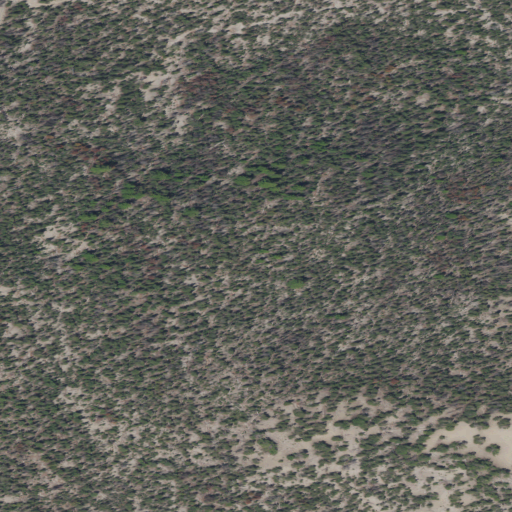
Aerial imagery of mountain in Oregon named Sand Butte containing evergreen forest and shrub